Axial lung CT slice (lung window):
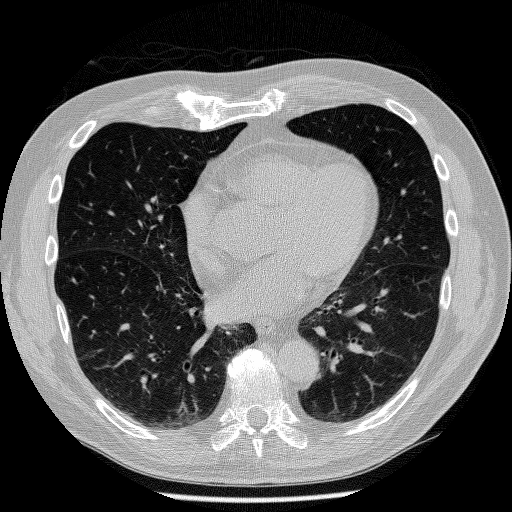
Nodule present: no